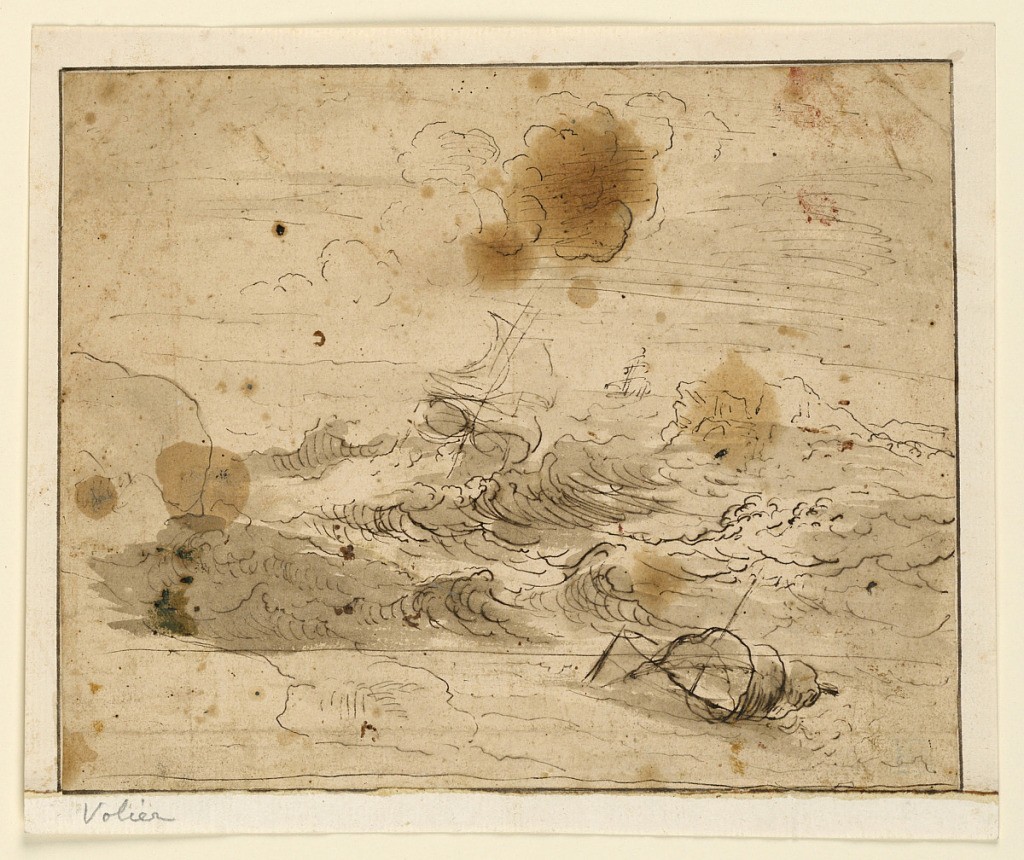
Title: Stormy Seascape
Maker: Pierre-Jacques Volaire, French, 1729 - Before 1802
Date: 1775–1800
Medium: Pen and ink, brush and wash on paper
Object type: Drawing
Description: A ship tosses on a stormy, sublime sea. rocks in the foreground and middle distance. Another ship in the far distance.